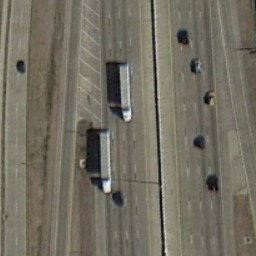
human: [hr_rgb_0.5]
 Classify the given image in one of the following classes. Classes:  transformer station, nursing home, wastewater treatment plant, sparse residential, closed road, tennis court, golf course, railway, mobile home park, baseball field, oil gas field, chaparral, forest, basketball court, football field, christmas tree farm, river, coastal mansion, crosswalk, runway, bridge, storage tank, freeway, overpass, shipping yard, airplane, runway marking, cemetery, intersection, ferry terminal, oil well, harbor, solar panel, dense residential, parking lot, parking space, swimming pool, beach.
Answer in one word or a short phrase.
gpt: freeway